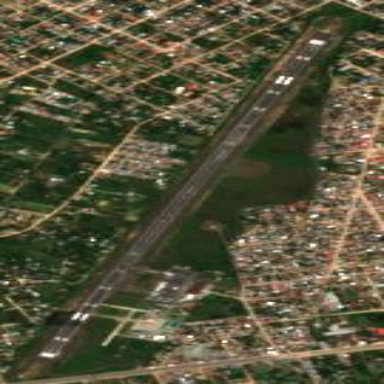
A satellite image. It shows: Public aerodrome classified as airport.